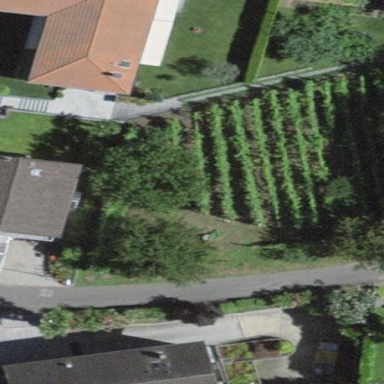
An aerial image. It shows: Vineyard with grape crops.